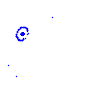
Particle: proton